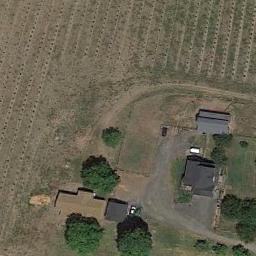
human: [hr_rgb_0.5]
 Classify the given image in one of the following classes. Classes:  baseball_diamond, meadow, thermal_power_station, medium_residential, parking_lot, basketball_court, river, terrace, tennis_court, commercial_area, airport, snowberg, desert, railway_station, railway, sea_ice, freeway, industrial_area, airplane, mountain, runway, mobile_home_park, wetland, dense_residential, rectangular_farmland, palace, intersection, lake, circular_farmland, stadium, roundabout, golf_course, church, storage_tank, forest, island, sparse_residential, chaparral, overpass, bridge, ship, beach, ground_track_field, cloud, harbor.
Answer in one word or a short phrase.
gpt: sparse_residential